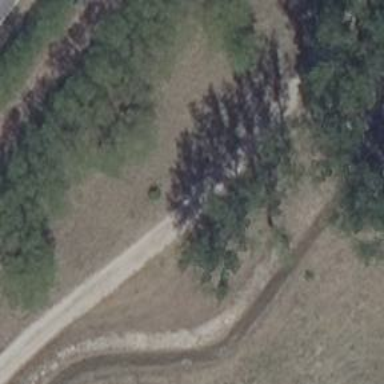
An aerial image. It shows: Dirt track road with grade3 tracktype. There is no sidewalk along the road.